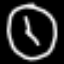
Label: clock